Question: This is maybe stupid, but I seriously don't know why it does this:

As you can see in the gif, the first proxy is normally placed, but all other proxies went to new line.
I am importing proxies like this:
'''
Dim ofd As New OpenFileDialog With {.Filter = "Text Files (.txt)|*.txt"}
If ofd.ShowDialog = vbOK Then
Dim sr As IO.StreamReader = New IO.StreamReader(ofd.FileName)
proxies = sr.ReadToEnd
list = proxies.Split(Environment.NewLine)
End If
'''
In timer I have this:
'''
Label6.Text = list(ProxyIndex)
UseProxy(list(ProxyIndex))
'here is where I am navigating to the website'
ProxyIndex += 1
'''
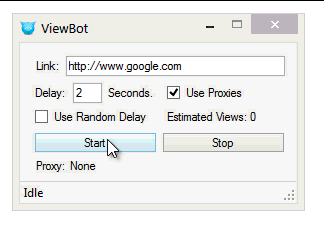
Answer: Try this (Fixed):
'''
Label6.Text = list(ProxyIndex).Trim
'''
If that does not works, then try this else:
'''
Label6.Text = list(ProxyIndex.replace(Environment.NewLine, string.empty))
'''